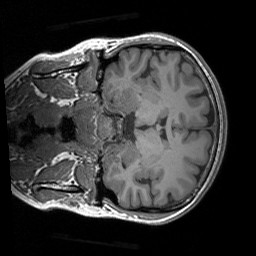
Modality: T1w
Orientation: coronal
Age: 28
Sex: female
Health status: healthy
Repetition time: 1.9 s
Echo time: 0.00252 s